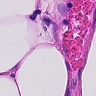
Metastatic tissue present: yes